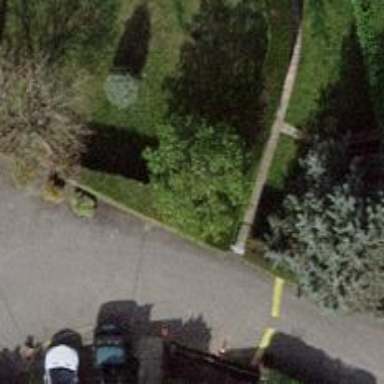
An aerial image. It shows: Evergreen needle-leaved tree.